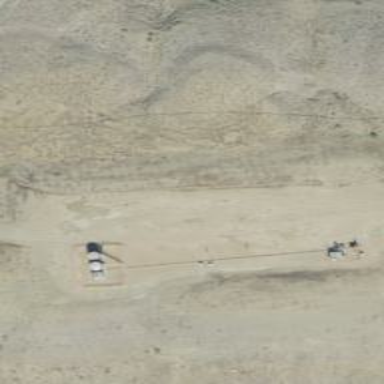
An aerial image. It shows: Petroleum well.